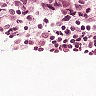
Metastatic tissue present: yes